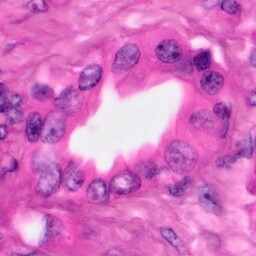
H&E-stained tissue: Pancreatic